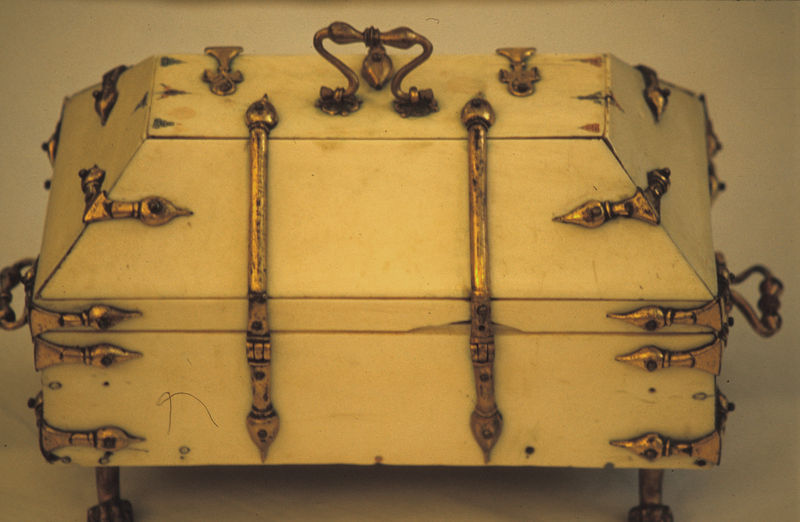
Titel: Kästchen
Standort: München
Institution: Bayerisches Nationalmuseum
Schlagwörter: schatten, gelb, braun, holz, licht, schmuck, schloss, beige, alt, gold, henkel, beine, füße, seitlich, glanz, metall, edel, nägel, striche, foto, fotografie, oben, griff, fugen, truhe, deckel, messing, ringe, löcher, kasten, griffe, scharniere, kreuze, antik, golden, schatulle, objekt, hänkel, kanten, lackiert, kästchen, beschläge, schließe, schanier, schaniere, konisch, elfenbein, box, beschädigt, gikd